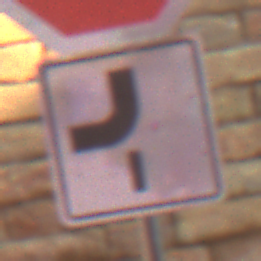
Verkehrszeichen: VerlaufVorfahrtsstrasse7
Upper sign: Stop
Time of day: MorningAfternoon
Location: Outdoor (Urban)
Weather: Clear
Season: NotSpecified
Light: Natural